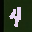
Label: 4